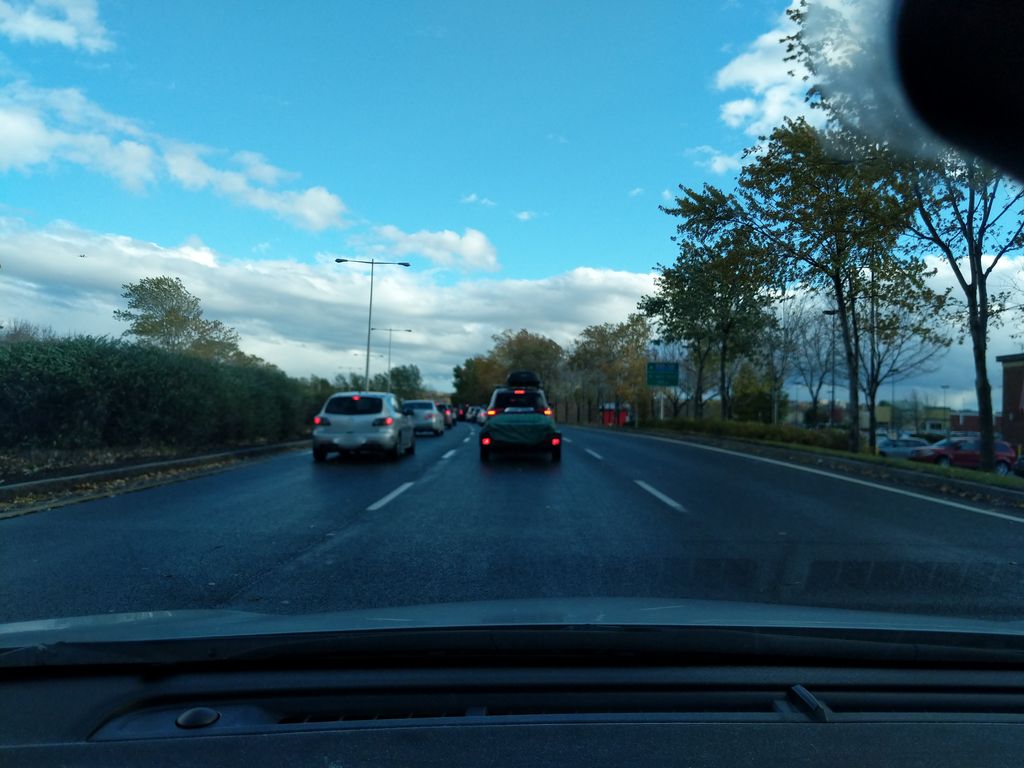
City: quebec_city